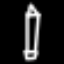
Label: pencil